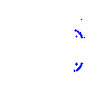
Particle: pion